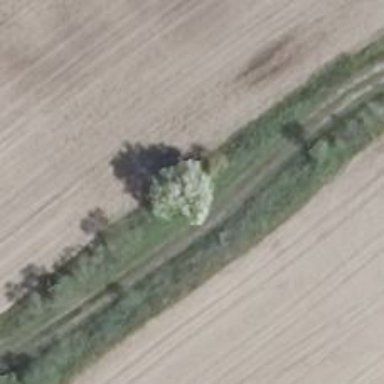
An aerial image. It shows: Deciduous broadleaved tree.